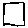
Label: square